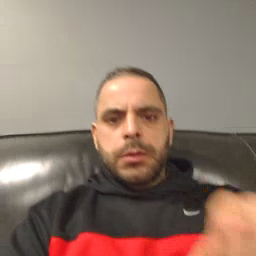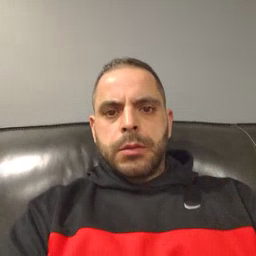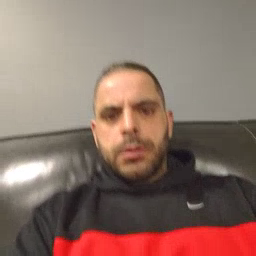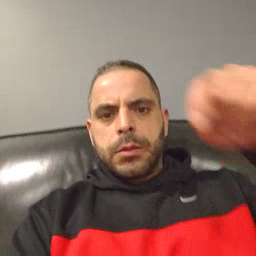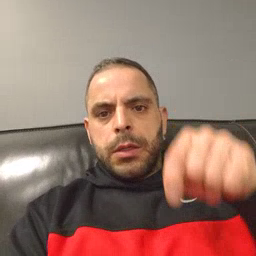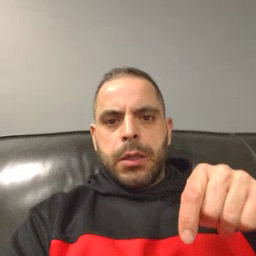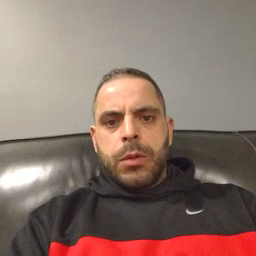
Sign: down